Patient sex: M
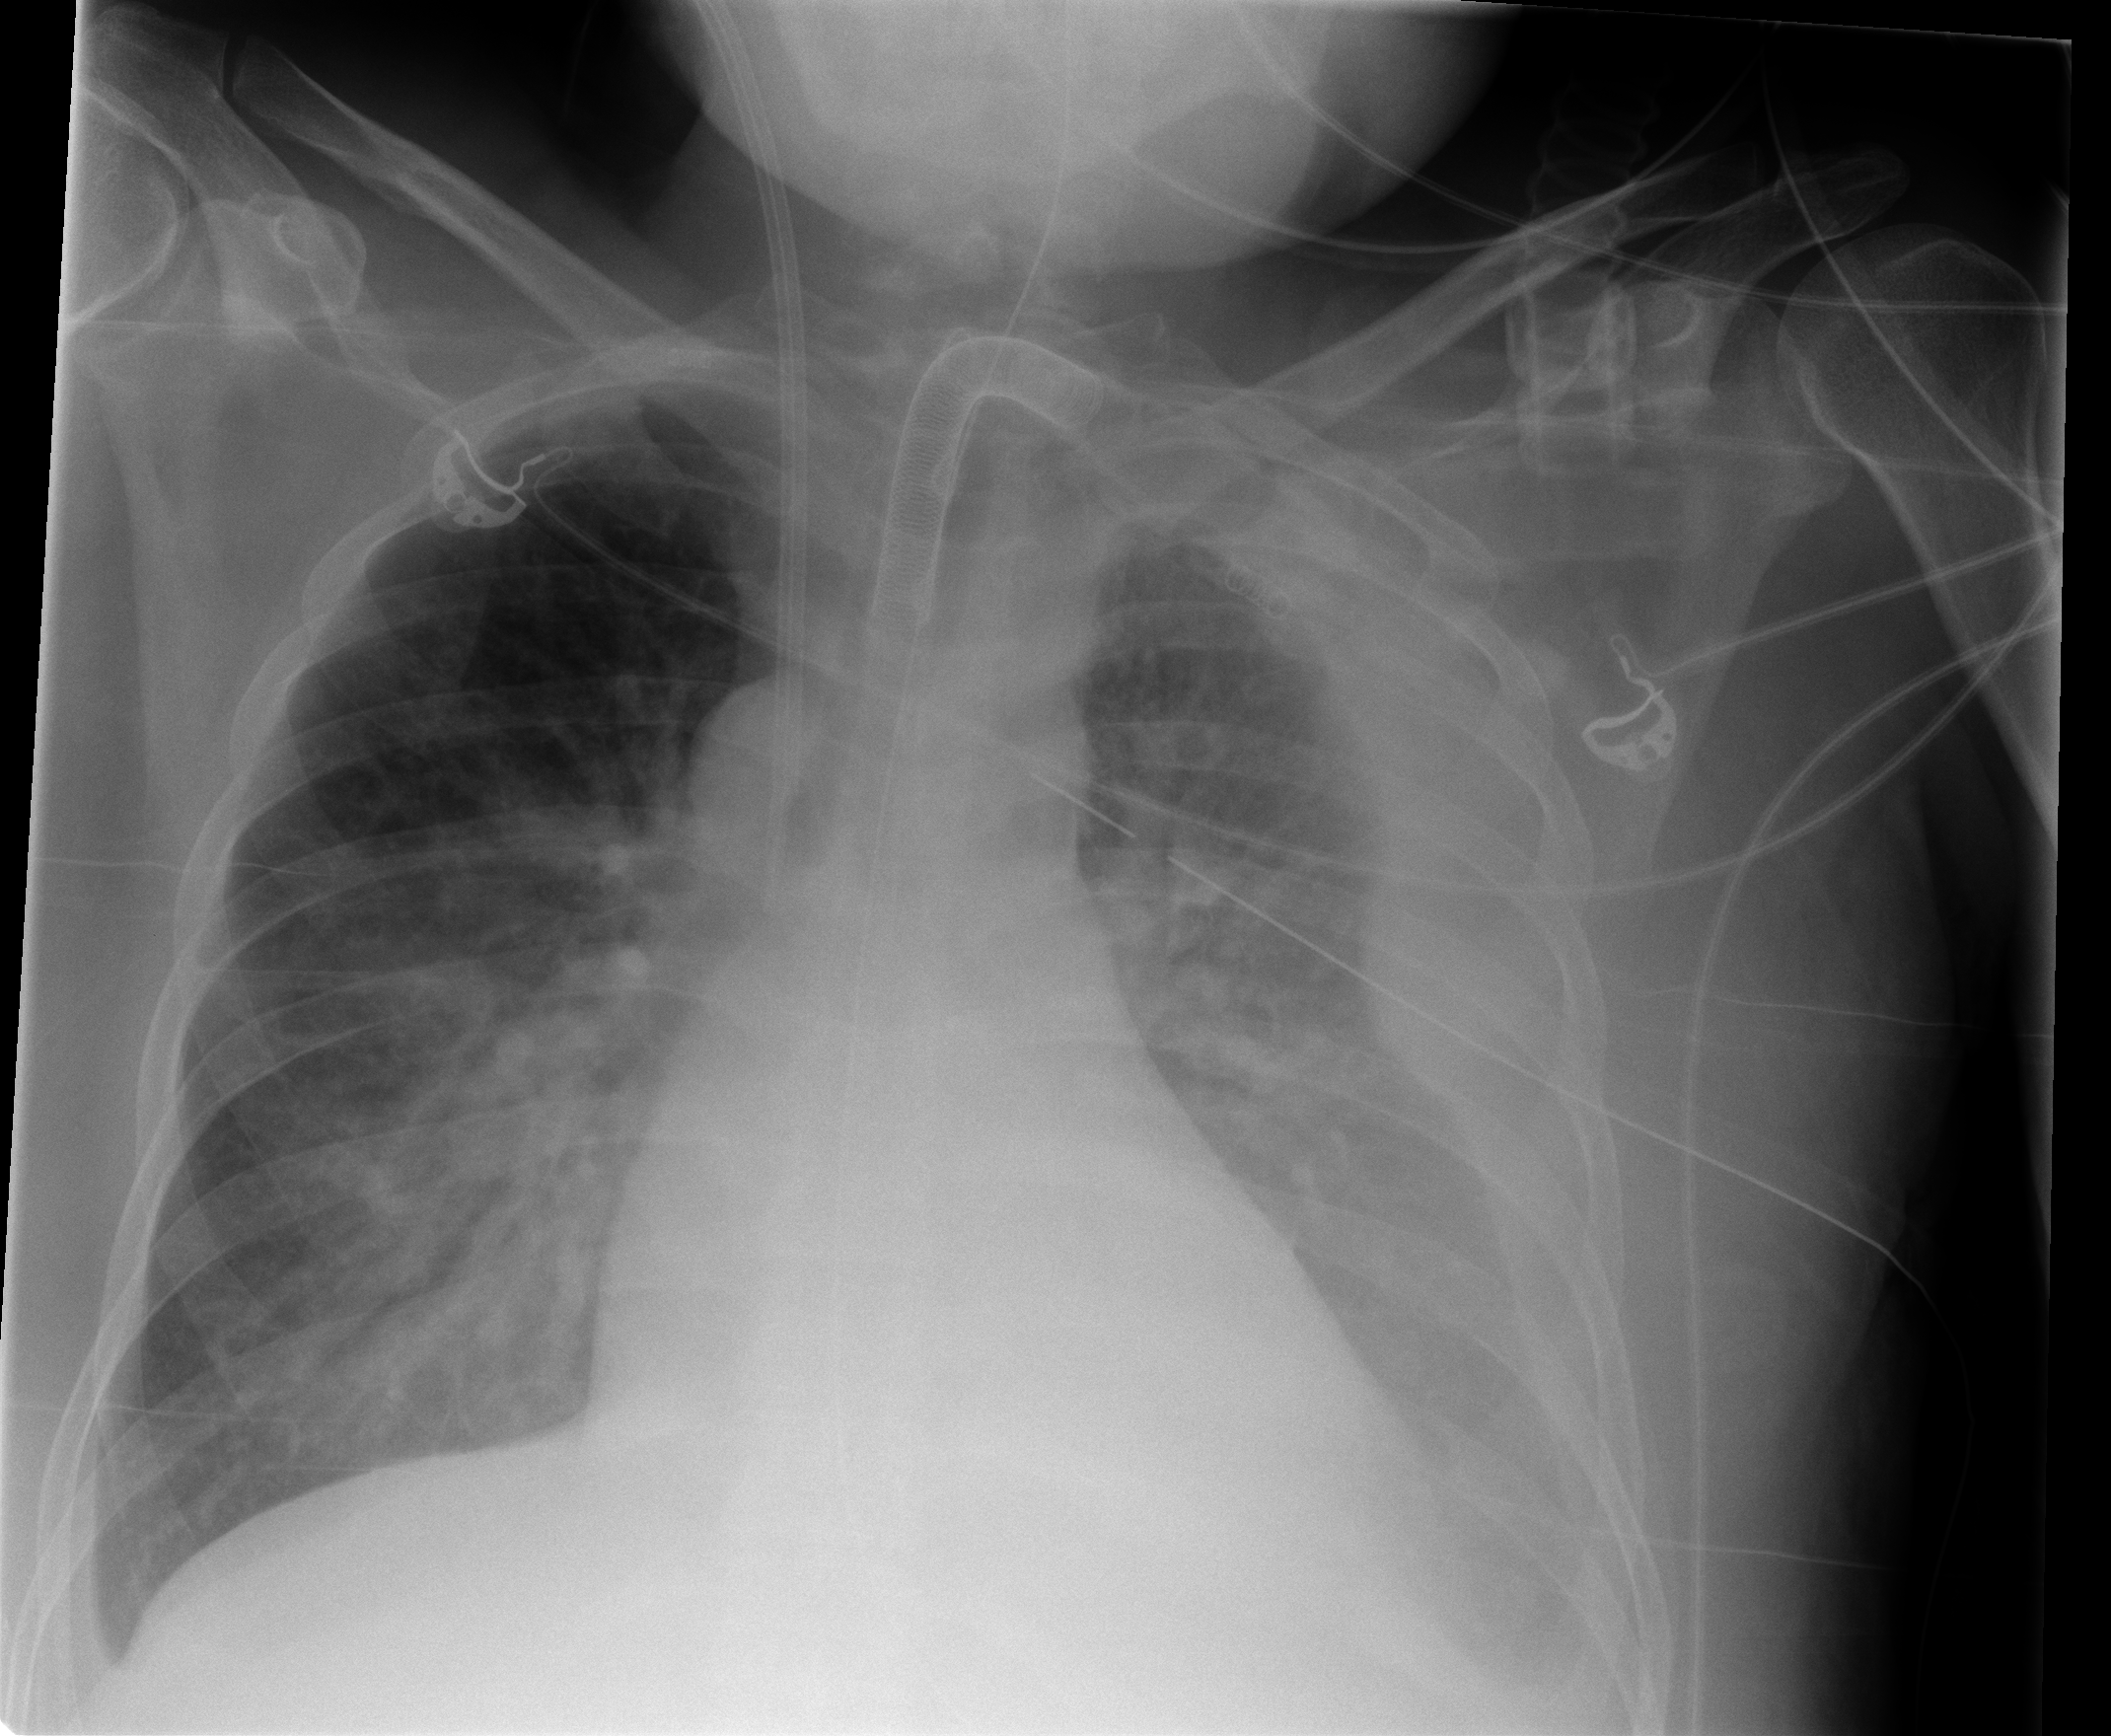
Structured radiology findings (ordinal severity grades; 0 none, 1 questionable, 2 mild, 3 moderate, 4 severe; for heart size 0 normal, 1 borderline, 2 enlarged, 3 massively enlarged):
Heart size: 1
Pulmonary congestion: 3
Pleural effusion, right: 1
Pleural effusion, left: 3
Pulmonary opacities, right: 3
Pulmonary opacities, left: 3
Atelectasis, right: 0
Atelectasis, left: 2